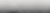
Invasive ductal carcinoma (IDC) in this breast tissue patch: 0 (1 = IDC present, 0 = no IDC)